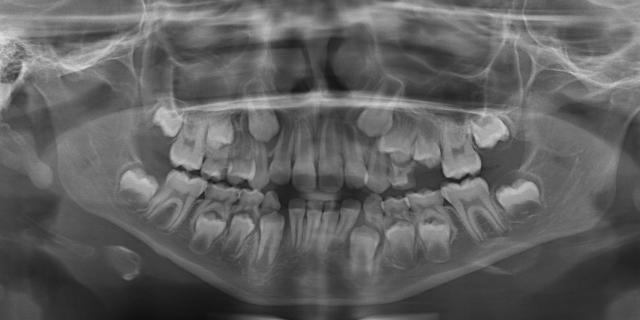
child